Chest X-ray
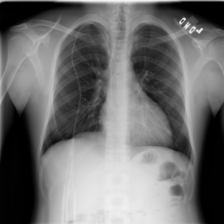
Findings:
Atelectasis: negative
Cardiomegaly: negative
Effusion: negative
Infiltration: negative
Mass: negative
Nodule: negative
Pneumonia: negative
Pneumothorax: negative
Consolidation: negative
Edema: negative
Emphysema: negative
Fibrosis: negative
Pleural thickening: negative
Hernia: negative